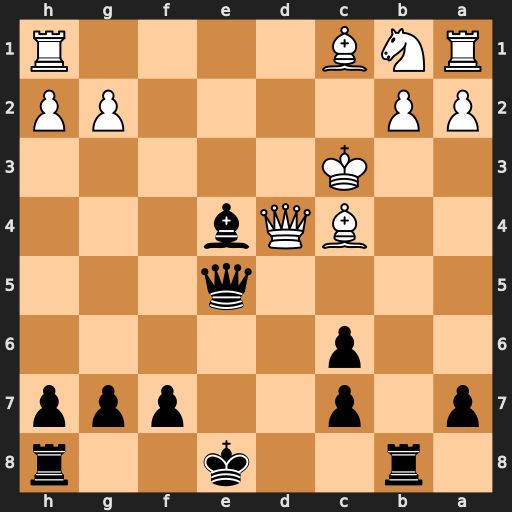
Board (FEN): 1r2k2r/p1p2ppp/2p5/4q3/2BQb3/2K5/PP4PP/RNB4R
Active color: b
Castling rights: k
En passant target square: -
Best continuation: Qa5+ b4 Qxb4#